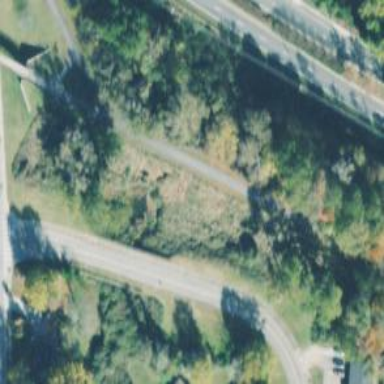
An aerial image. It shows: Asphalt cycleway running alongside abandoned railway.